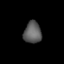
Tissue: lung
Cell type: Smooth muscle cells
Senescence score: 0.6249
Nuclear area (px): 376
Mean DAPI intensity: 92.021